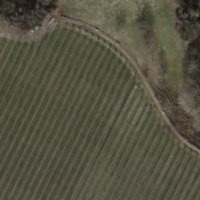
EUNIS habitat code: 44
Species observed at this site:
Plantago major